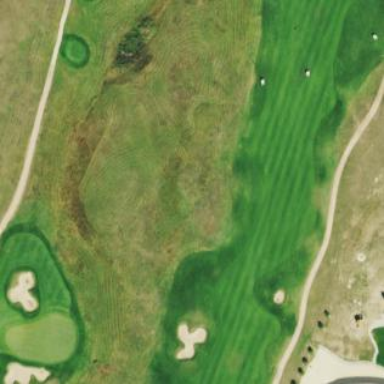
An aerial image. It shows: Grassy golf fairway.